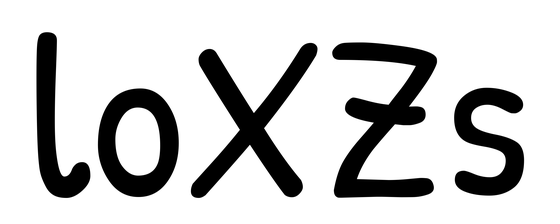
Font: PatrickHand-Regular